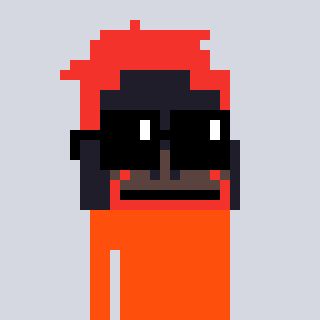
a pixel art character with square black sunglasses, a orangutan-shaped head and a orange-colored body on a cool background